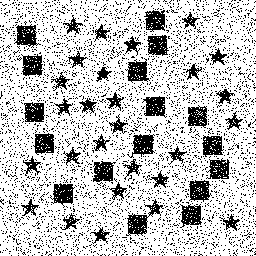
Squares: 17
Triangles: 0
Stars: 27
Total shapes: 44